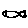
Label: fish